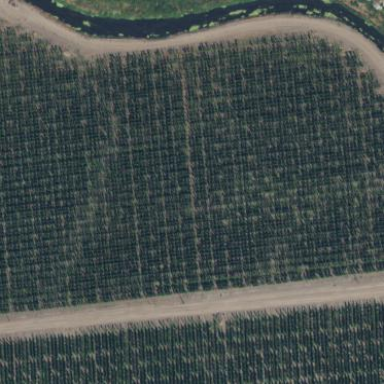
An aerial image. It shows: Orchard.